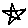
Label: star